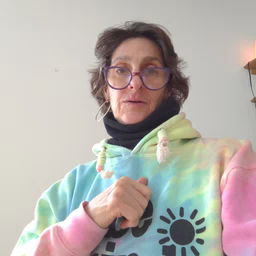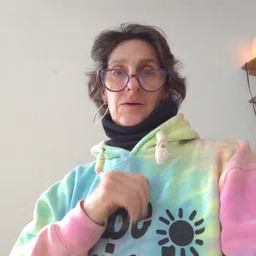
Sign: owl